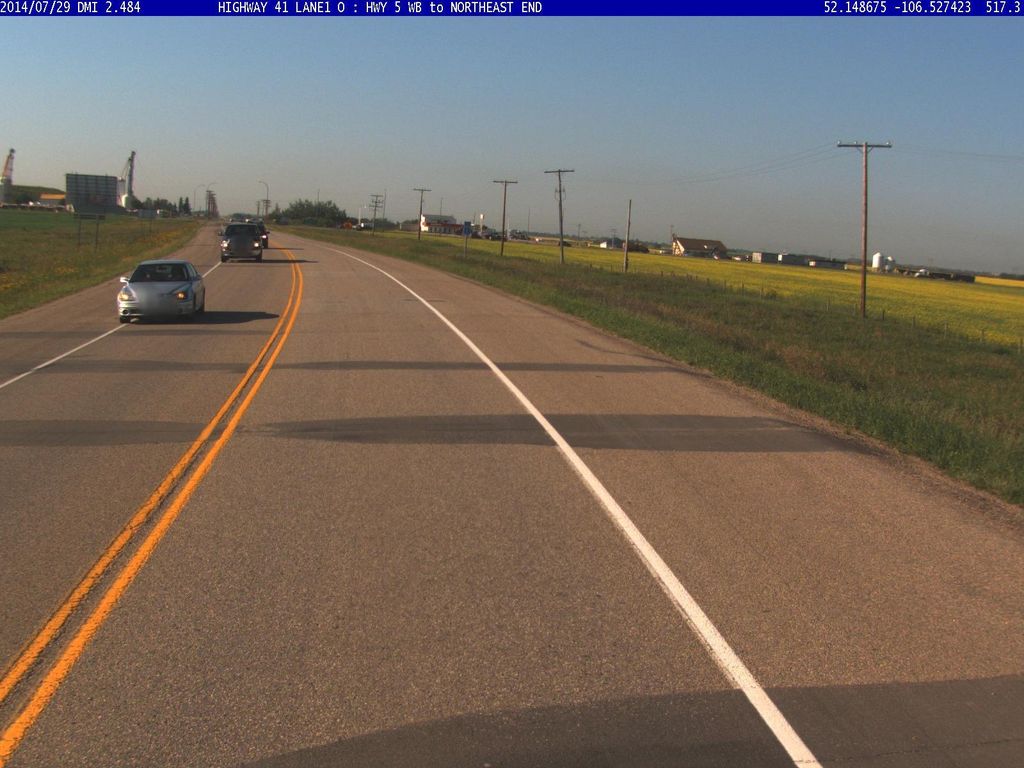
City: saskatoon